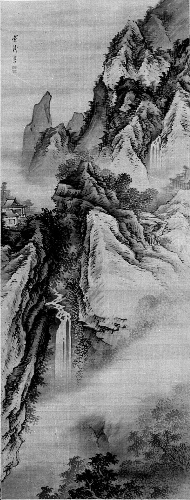
Artist: Senkaku Toshu
Artist bio: 1804–1871
Date: 19th century
Object type: Hanging scroll
Classification: Paintings
Medium: Hanging scroll; ink and color on silk
Culture: Japan
Period: Edo period (1615–1868)
Dimensions: Image: 37 13/16 in. × 14 in. (96 × 35.5 cm)
Overall with mounting: 57 7/8 × 18 1/2 in. (147 × 47 cm)
Overall with knobs: 57 7/8 × 20 11/16 in. (147 × 52.5 cm)
Department: Asian Art
Credit line: The Howard Mansfield Collection, Purchase, Rogers Fund, 1936
Accession year: 1936
Repository: Metropolitan Museum of Art, New York, NY
Tags: Waterfalls|Mountains|Landscapes